Question: There is a requirement that arises to handle dyanmic data fields in database level. Say we have a table called Employee and that table has a name, surname, and contact no fields ( 3 basic fields). So as the application progresses, the requirement is that the database and the application should be able to add (handle) dynamic data fields that can be added with type into the database.
Ex: A user will add data of birth, address field dynamically to the Employee table which has basic 3 fields mainly.
The problem is how to cater to this requirement the optimum way?
there is a picture I have designed tables to cater to this, But I am open for industry-standard optimum way of achieving this without having future problems
Please collaborate with this.

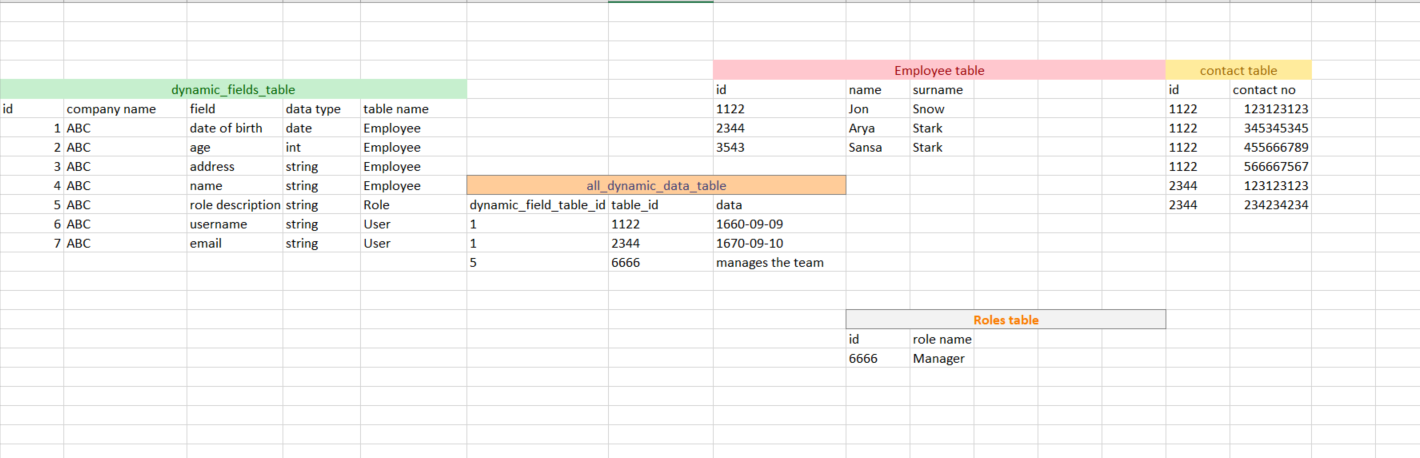
Answer: You basically have four options for handling such dynamic fields:
1. Modify the base table structure whenever a new column is added.
2. Using JSON to store the values.
3. Using a EAV model (entity-attribute-model).
4. Basically (1) but storing the additional values in a separate table or separate table per user.
You have not provided enough information in the question to determine which of these is most appropriate for your data model.
However, here is a quick run-down of strengths and weaknesses:
For modifying the table: On the downside, modifying a table is an expensive operation (especially as the table gets bigger). On the upside, the columns will be visible to all users and have the appropriate type.
For JSON: JSON is quite flexible. However, JSON incurs very large storage overheads because the name of each field is repeated every time it is used. In addition, you don't have a list of all the added fields (unless you maintain that in a separate table).
For EAV: EAV is flexible, but not quite as flexible as JSON. The problem is the value column is a single type (usually a string) or accessing the data gets more complicated. Like JSON, this repeats the "name" of the value every time it is used. However, this is often a key to another table, so the overhead is less.
For a separate table for each user: This primary advantage here is isolating users from each other. If this is a requirement, then this might be the way to go (although adding a 'userId' to the EAV model would also work).
So, the most appropriate method depends on factors, such as:
- - - -